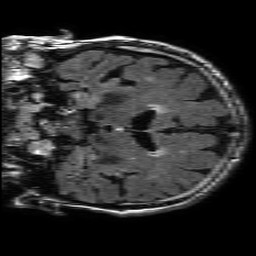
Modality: FLAIR
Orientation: coronal
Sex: male
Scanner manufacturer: philips
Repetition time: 11 s
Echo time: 0.125 s